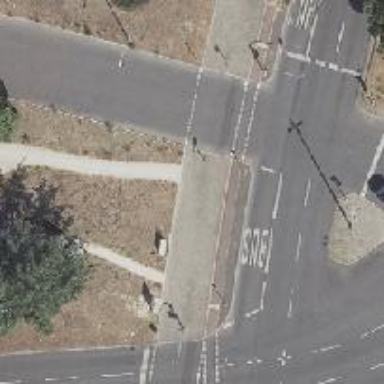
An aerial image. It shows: Footway crossing equipped with traffic signals.